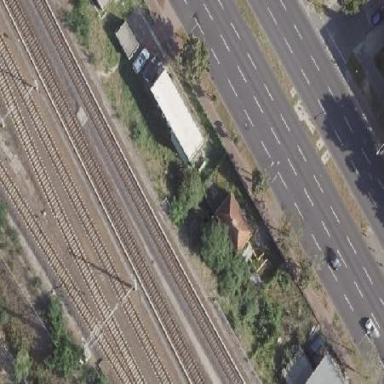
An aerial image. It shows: Traction substation.